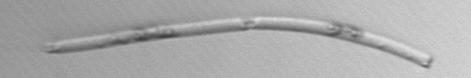
Label: Eucampia_morphytype1